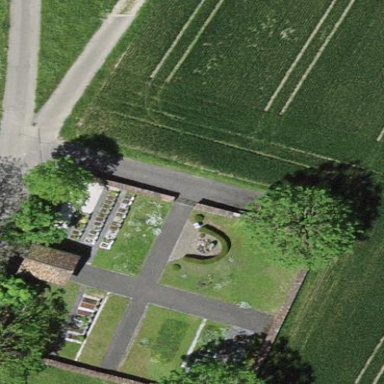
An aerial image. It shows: Cemetery.